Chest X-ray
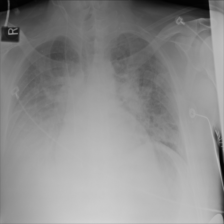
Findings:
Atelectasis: negative
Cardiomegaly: negative
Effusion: positive
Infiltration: positive
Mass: negative
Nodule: negative
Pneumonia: negative
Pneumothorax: negative
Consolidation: positive
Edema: negative
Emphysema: negative
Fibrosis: negative
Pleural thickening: negative
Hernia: negative